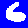
Digit: 6